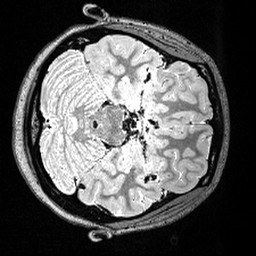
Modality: T2w
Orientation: axial
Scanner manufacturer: siemens
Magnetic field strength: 3 T
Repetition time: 3.2 s
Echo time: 0.566 s